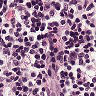
Metastatic tissue present: no